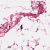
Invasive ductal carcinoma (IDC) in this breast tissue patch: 0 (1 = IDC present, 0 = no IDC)